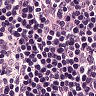
Metastatic tissue present: no